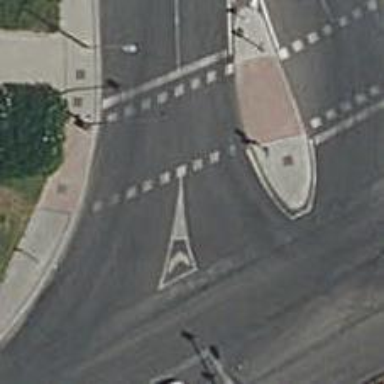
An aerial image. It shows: Traffic signals at road crossing.